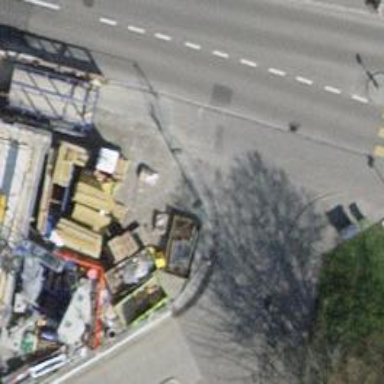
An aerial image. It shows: Unmarked crossing with traffic calming table on the road.